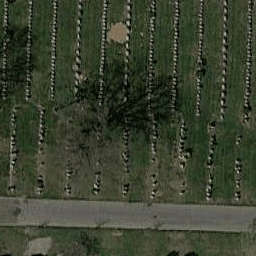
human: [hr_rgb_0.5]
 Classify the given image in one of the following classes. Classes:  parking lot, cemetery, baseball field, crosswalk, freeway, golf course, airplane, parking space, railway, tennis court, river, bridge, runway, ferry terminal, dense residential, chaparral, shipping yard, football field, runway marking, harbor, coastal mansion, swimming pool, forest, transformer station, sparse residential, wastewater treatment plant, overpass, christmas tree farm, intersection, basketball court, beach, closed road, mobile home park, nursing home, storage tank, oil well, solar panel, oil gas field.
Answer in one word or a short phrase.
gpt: cemetery